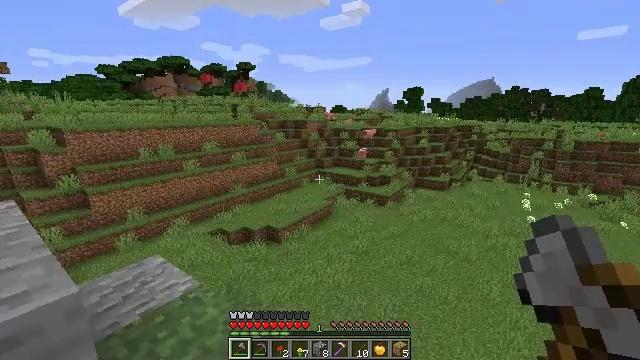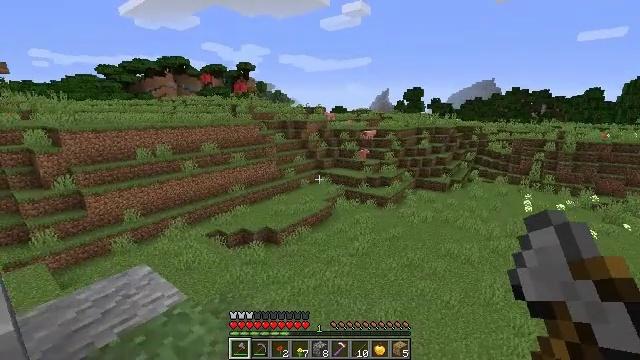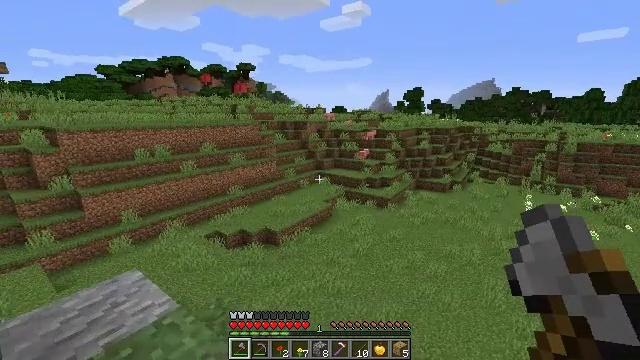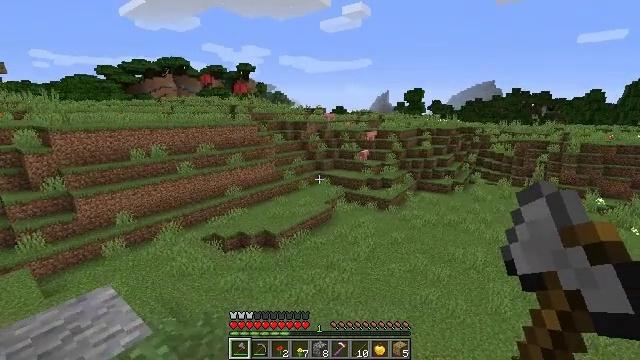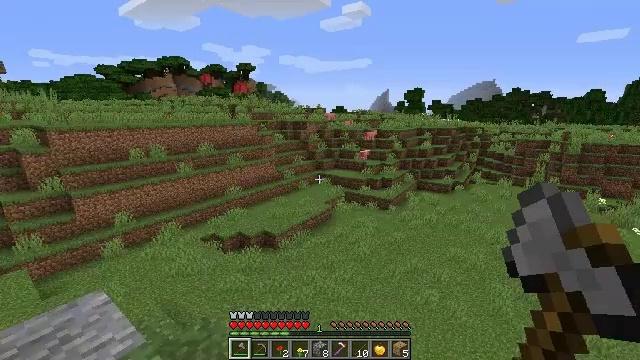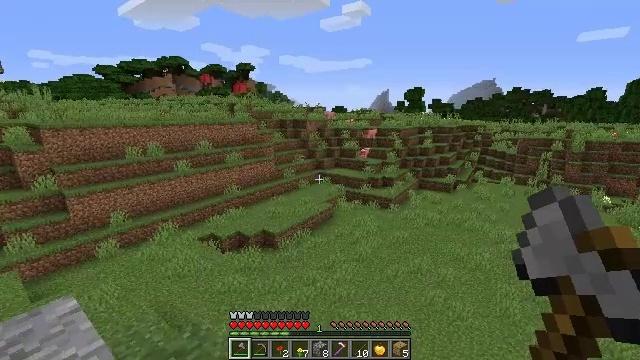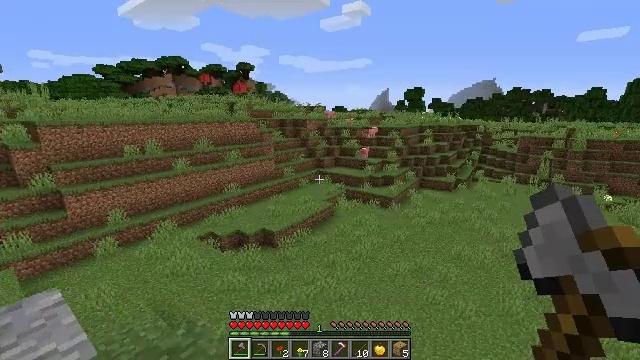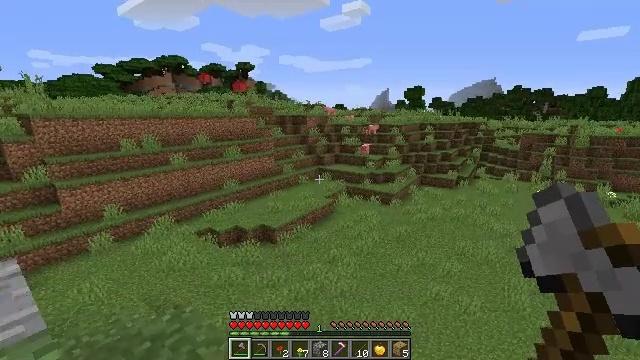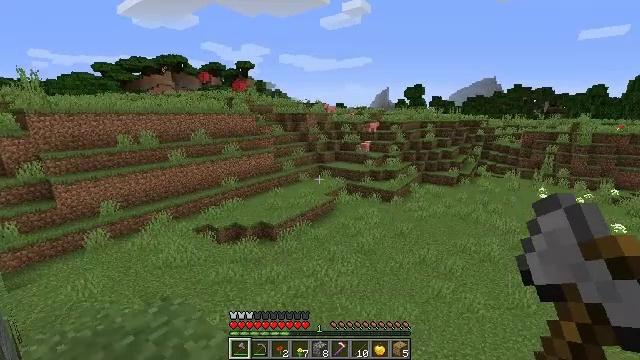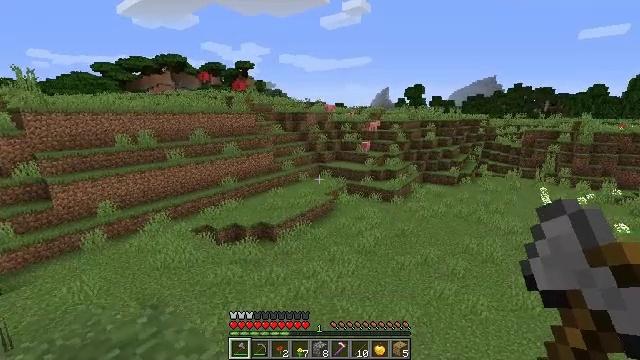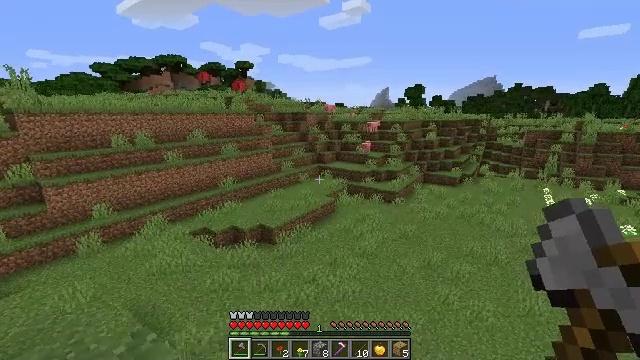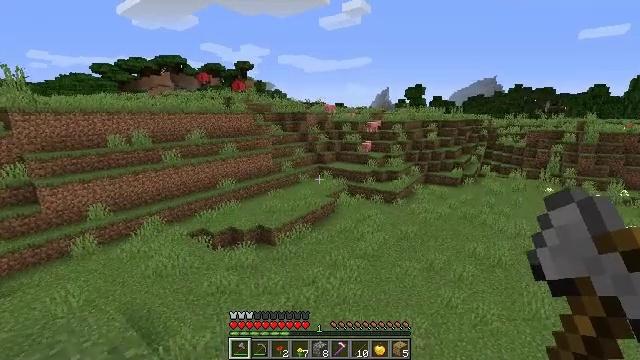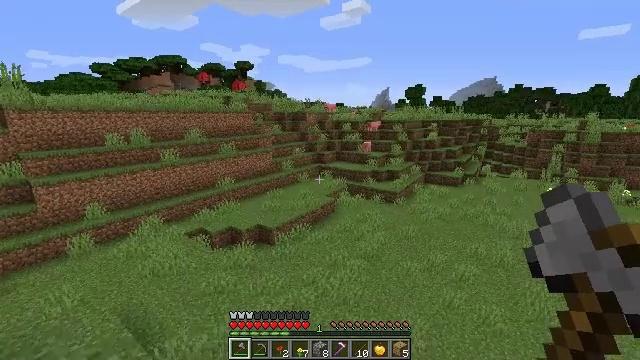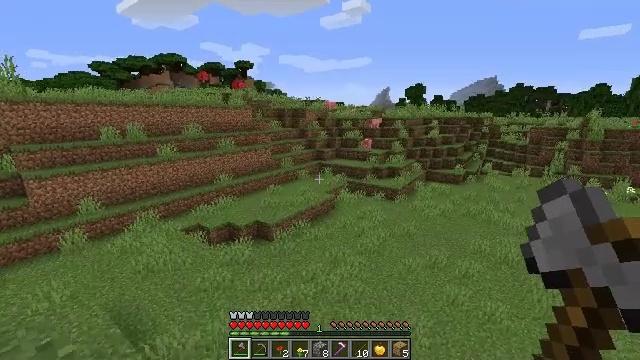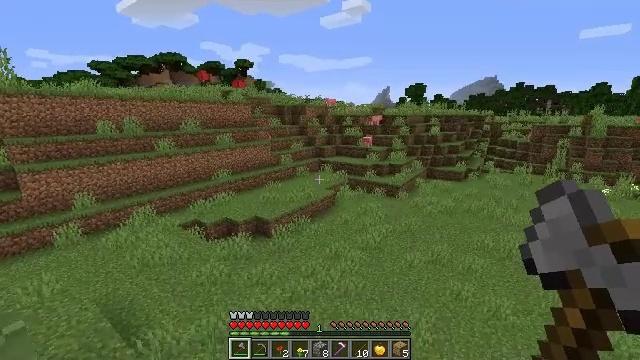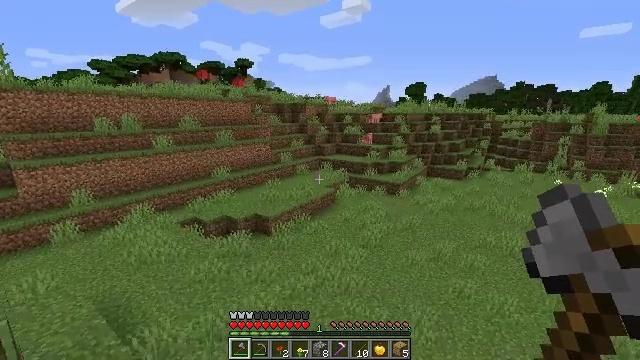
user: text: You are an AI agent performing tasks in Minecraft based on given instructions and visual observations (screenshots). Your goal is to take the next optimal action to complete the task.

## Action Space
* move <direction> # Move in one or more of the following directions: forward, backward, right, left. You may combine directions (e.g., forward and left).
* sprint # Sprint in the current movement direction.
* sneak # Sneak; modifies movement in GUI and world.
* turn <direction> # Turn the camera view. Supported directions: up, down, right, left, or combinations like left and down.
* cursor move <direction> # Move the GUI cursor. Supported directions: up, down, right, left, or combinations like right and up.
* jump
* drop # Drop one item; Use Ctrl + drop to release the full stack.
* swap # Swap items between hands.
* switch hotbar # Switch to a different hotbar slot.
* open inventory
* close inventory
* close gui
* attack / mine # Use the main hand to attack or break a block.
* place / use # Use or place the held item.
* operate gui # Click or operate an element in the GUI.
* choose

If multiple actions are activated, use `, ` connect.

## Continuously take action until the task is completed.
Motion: motion action
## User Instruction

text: Break the oxeye daisy to gather it.
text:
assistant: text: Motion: move forward
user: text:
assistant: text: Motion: move forward
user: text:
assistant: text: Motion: move forward
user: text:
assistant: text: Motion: move forward
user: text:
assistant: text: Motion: move forward
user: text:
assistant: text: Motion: move forward
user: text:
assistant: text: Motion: move forward
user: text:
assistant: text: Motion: move forward
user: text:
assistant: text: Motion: move forward
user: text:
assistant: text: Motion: move forward
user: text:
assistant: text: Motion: move forward
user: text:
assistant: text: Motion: move forward
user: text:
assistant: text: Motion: move forward
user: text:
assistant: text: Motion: move forward
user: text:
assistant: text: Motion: no_op
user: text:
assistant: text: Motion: no_op
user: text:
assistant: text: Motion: no_op
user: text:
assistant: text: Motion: no_op
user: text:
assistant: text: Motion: no_op
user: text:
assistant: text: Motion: no_op
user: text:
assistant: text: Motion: move forward
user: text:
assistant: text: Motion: move forward
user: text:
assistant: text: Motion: move forward
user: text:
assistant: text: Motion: no_op
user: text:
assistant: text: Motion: move forward
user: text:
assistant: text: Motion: move forward
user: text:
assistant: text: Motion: move forward
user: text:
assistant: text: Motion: move forward
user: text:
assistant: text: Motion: move forward
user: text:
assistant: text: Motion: move forward